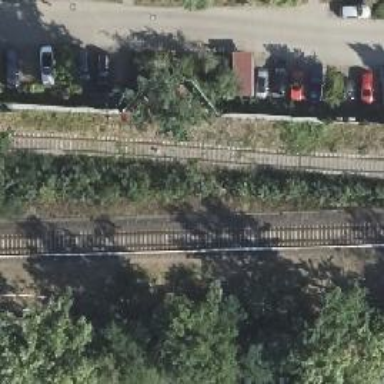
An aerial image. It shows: There is light rail electrified railway with embankment.